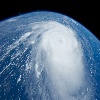
Label: cloud